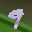
Label: 9